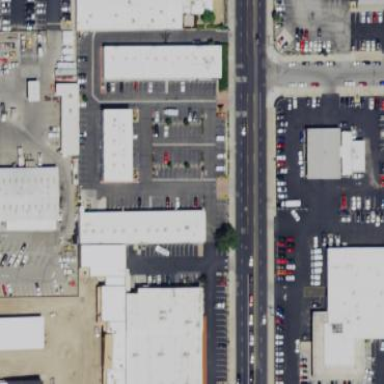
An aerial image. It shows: Parking area with asphalt surface.